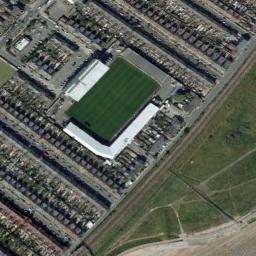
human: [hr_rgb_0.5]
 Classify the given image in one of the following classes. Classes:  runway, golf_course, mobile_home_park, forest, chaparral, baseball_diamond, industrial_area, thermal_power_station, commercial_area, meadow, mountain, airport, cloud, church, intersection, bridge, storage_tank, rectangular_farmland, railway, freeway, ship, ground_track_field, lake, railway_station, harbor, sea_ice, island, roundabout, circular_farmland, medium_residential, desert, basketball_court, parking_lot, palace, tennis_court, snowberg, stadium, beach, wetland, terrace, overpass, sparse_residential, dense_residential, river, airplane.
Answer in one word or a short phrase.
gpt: stadium